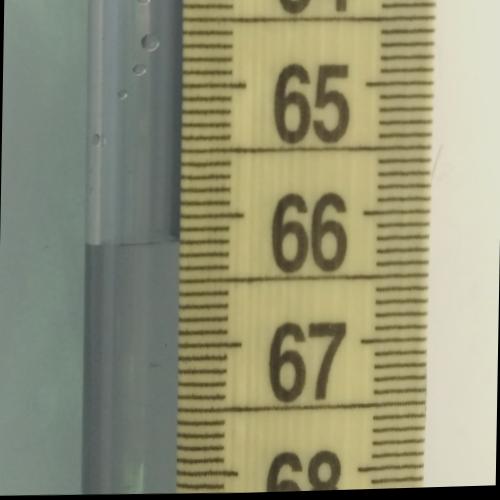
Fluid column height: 66.2 cm